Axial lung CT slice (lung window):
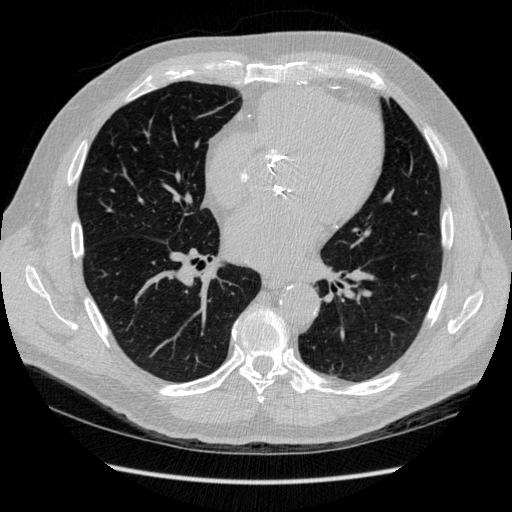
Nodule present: no